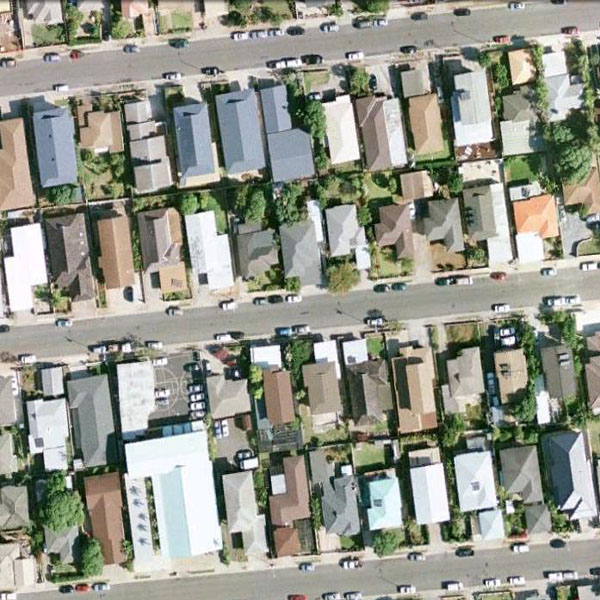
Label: Residential